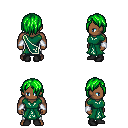
a pixel art fantasy rpg character, male body template, human, dark skin, sash dress, white pants, green bangs hairstyle, white cloth bracers, black shoes, four views (front, back, left, right), 2x2 character sprite sheet, small pixel art, hard edges, no anti-aliasing